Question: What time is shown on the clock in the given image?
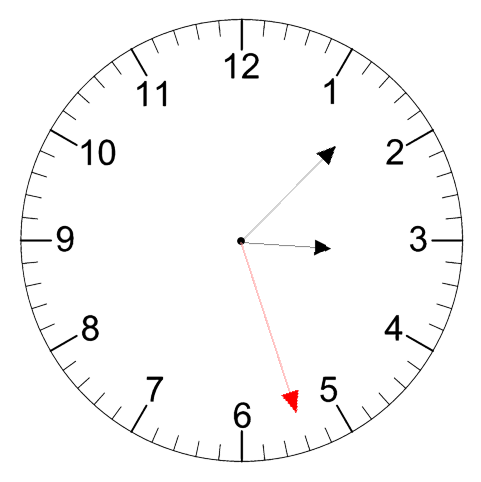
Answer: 03:07:27